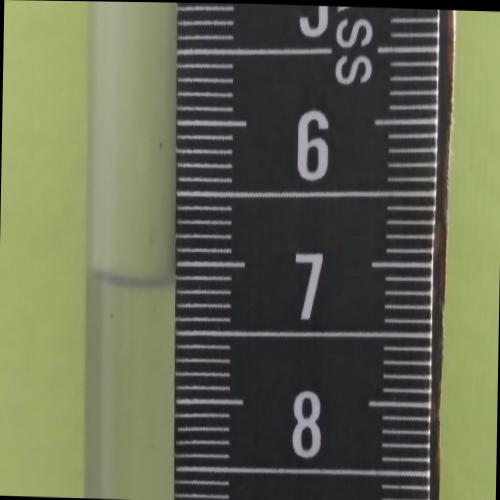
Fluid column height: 7.2 cm